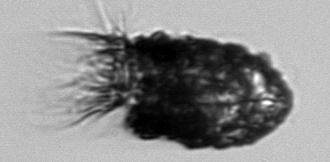
Label: Stenosemella_pacifica